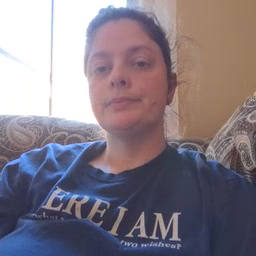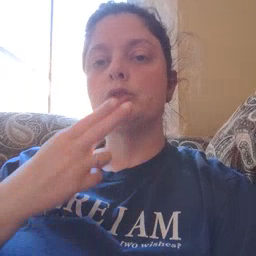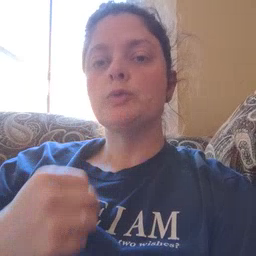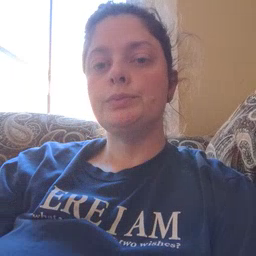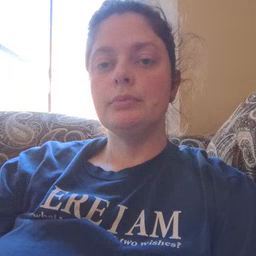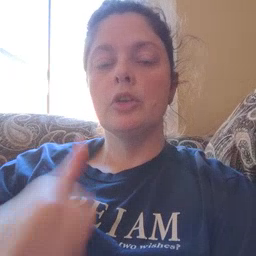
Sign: cute